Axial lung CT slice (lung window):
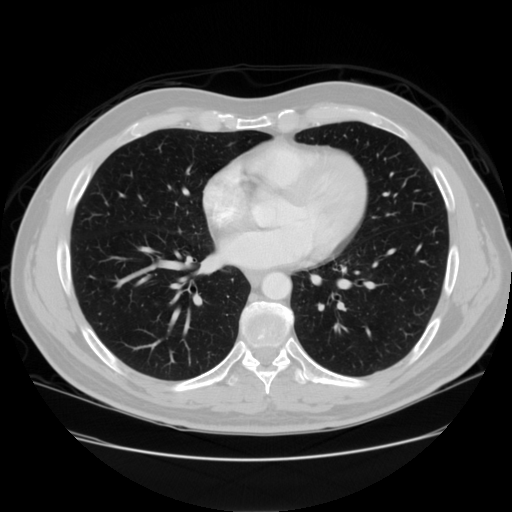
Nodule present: no